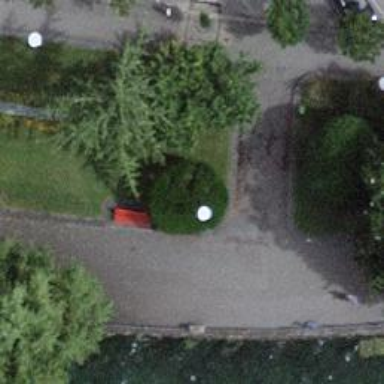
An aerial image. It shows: Red bench.